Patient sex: M
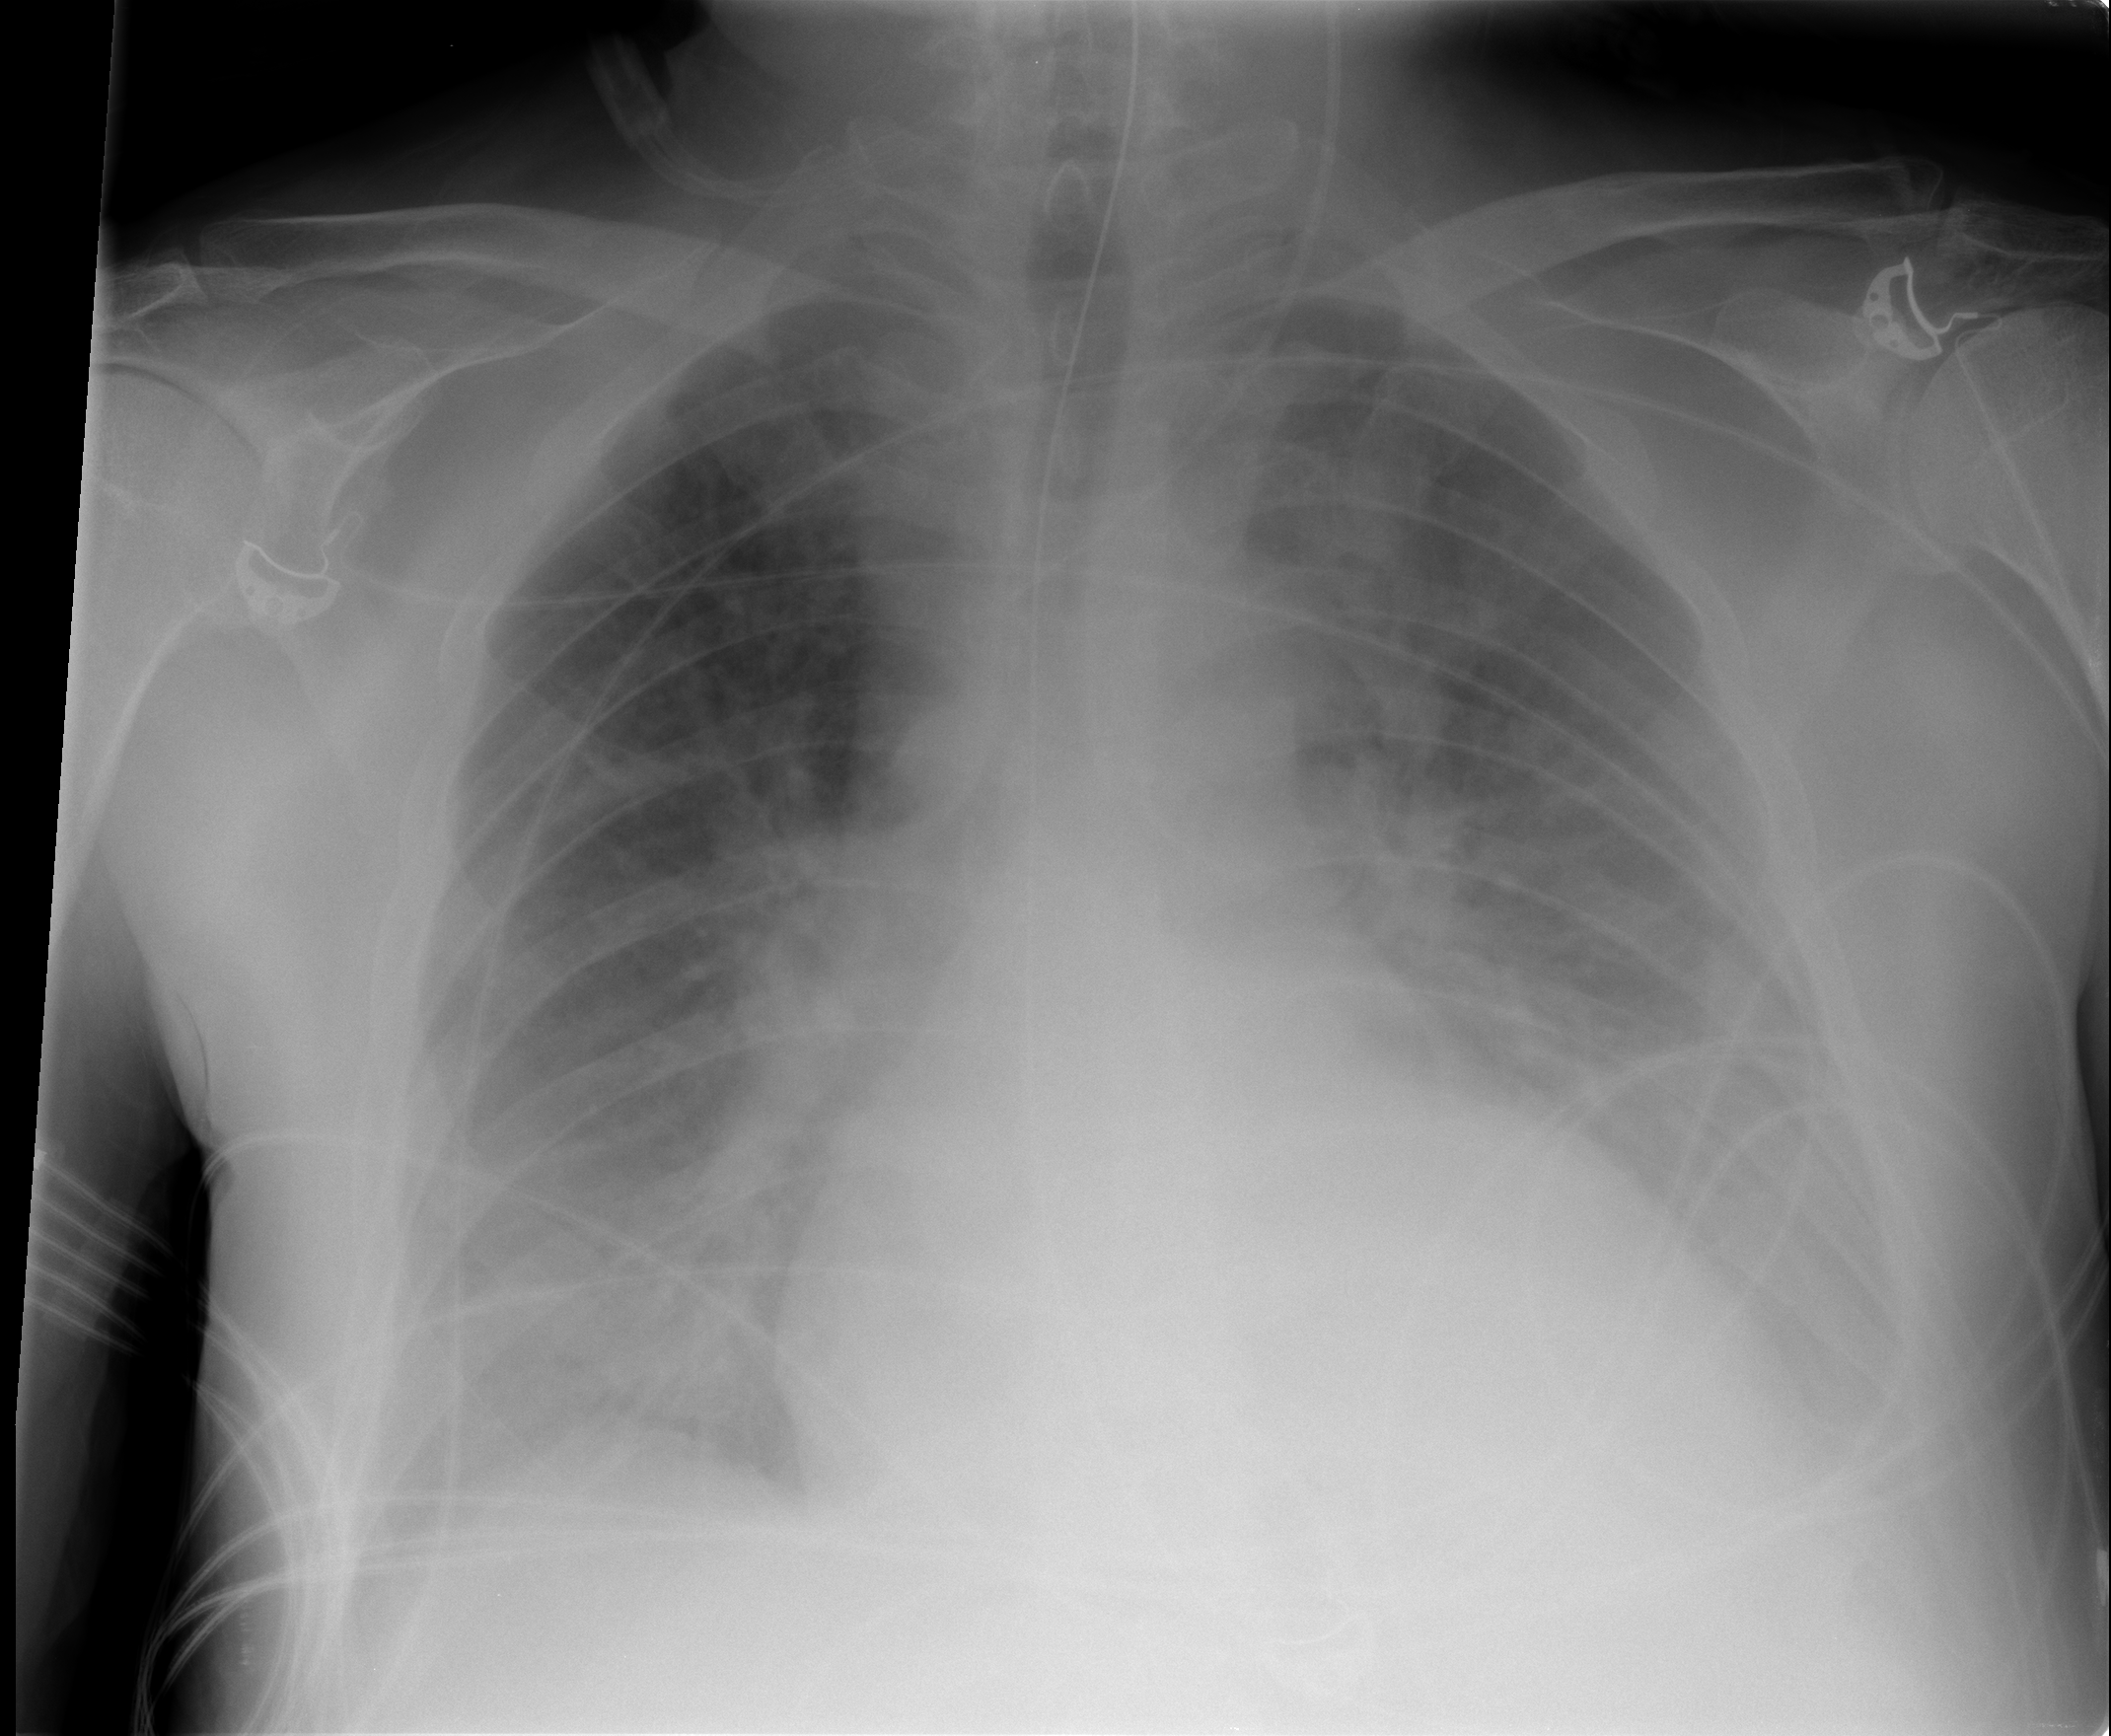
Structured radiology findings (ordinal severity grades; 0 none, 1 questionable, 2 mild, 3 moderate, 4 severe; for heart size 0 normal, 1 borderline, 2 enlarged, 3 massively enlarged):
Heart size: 2
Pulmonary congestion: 3
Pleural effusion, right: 2
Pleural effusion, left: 2
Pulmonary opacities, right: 2
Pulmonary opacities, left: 2
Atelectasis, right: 2
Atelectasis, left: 2